Question: Count the number of objects in the diagram.
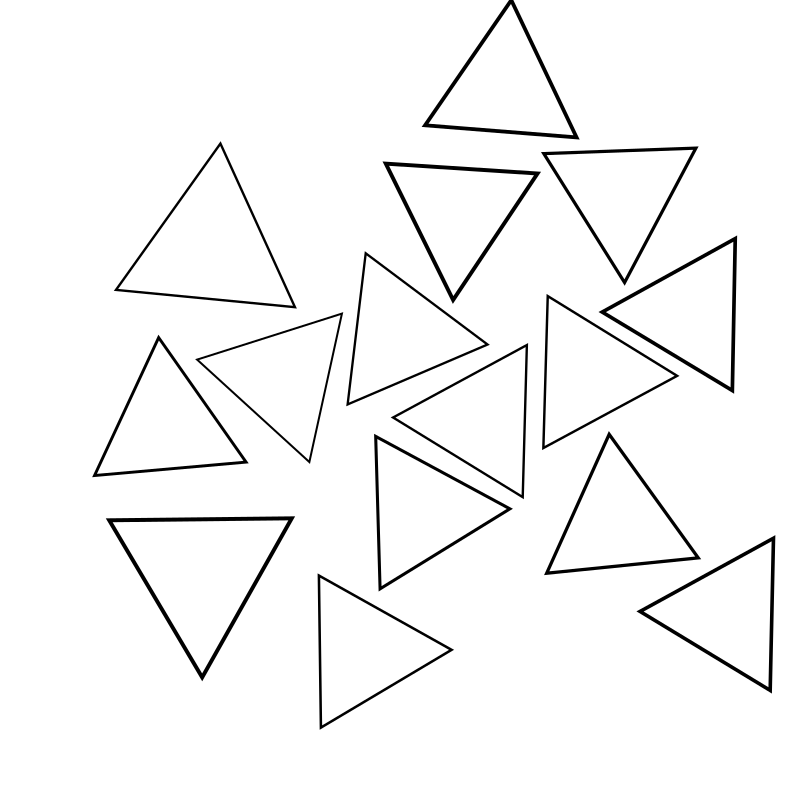
Answer: 15